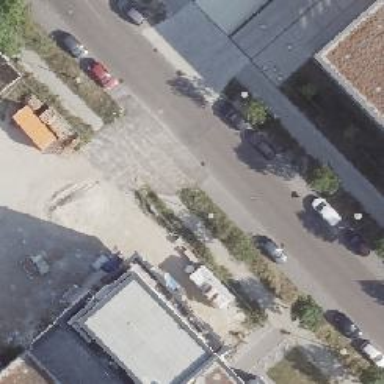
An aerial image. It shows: Service road with parking available on the left side of the street.